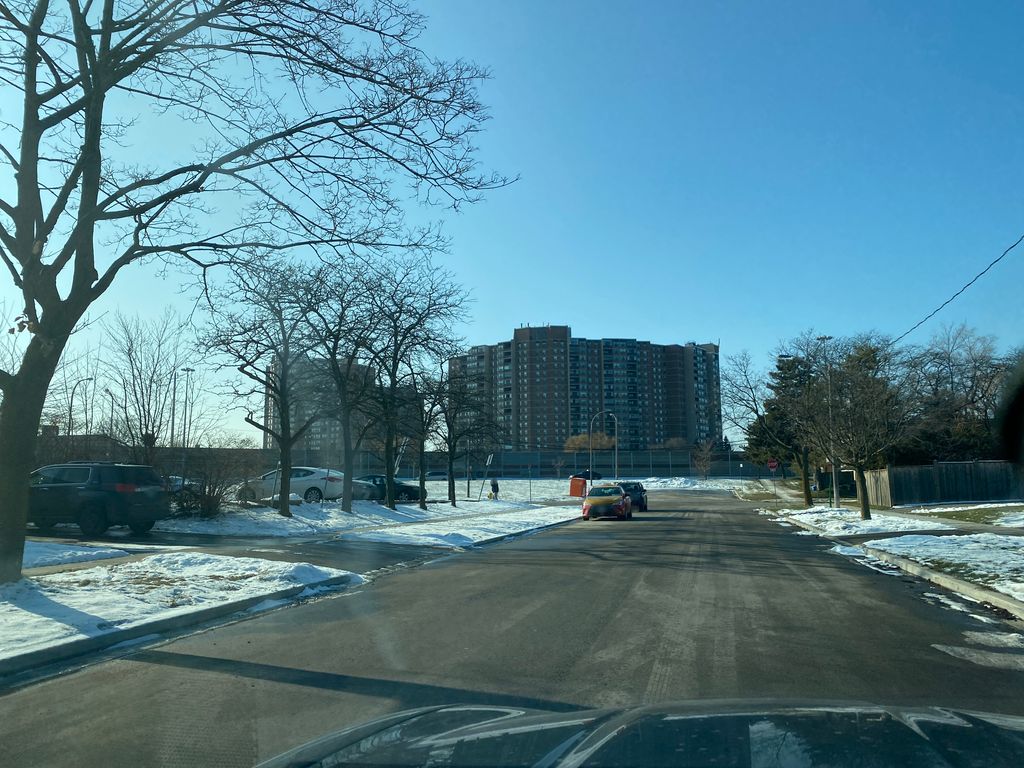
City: toronto